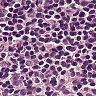
Metastatic tissue present: no